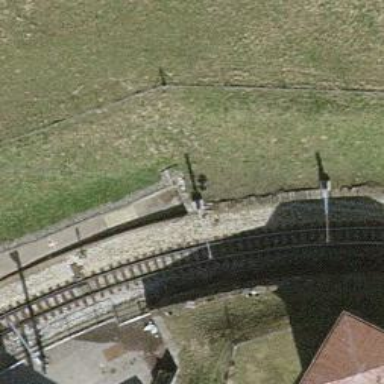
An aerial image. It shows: Narrow-gauge railway track with one electrified contact line.